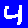
Digit: 4